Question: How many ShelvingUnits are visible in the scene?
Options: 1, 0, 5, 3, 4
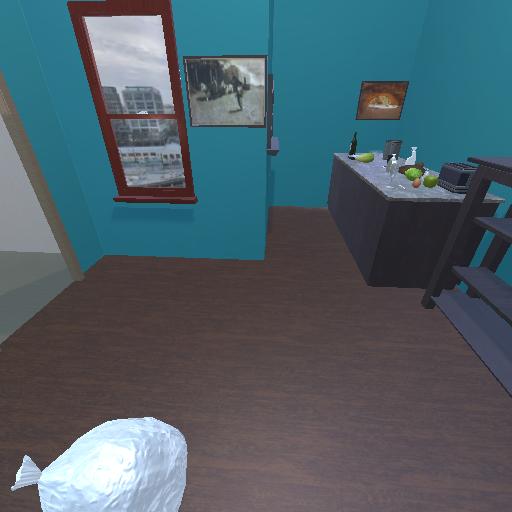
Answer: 1